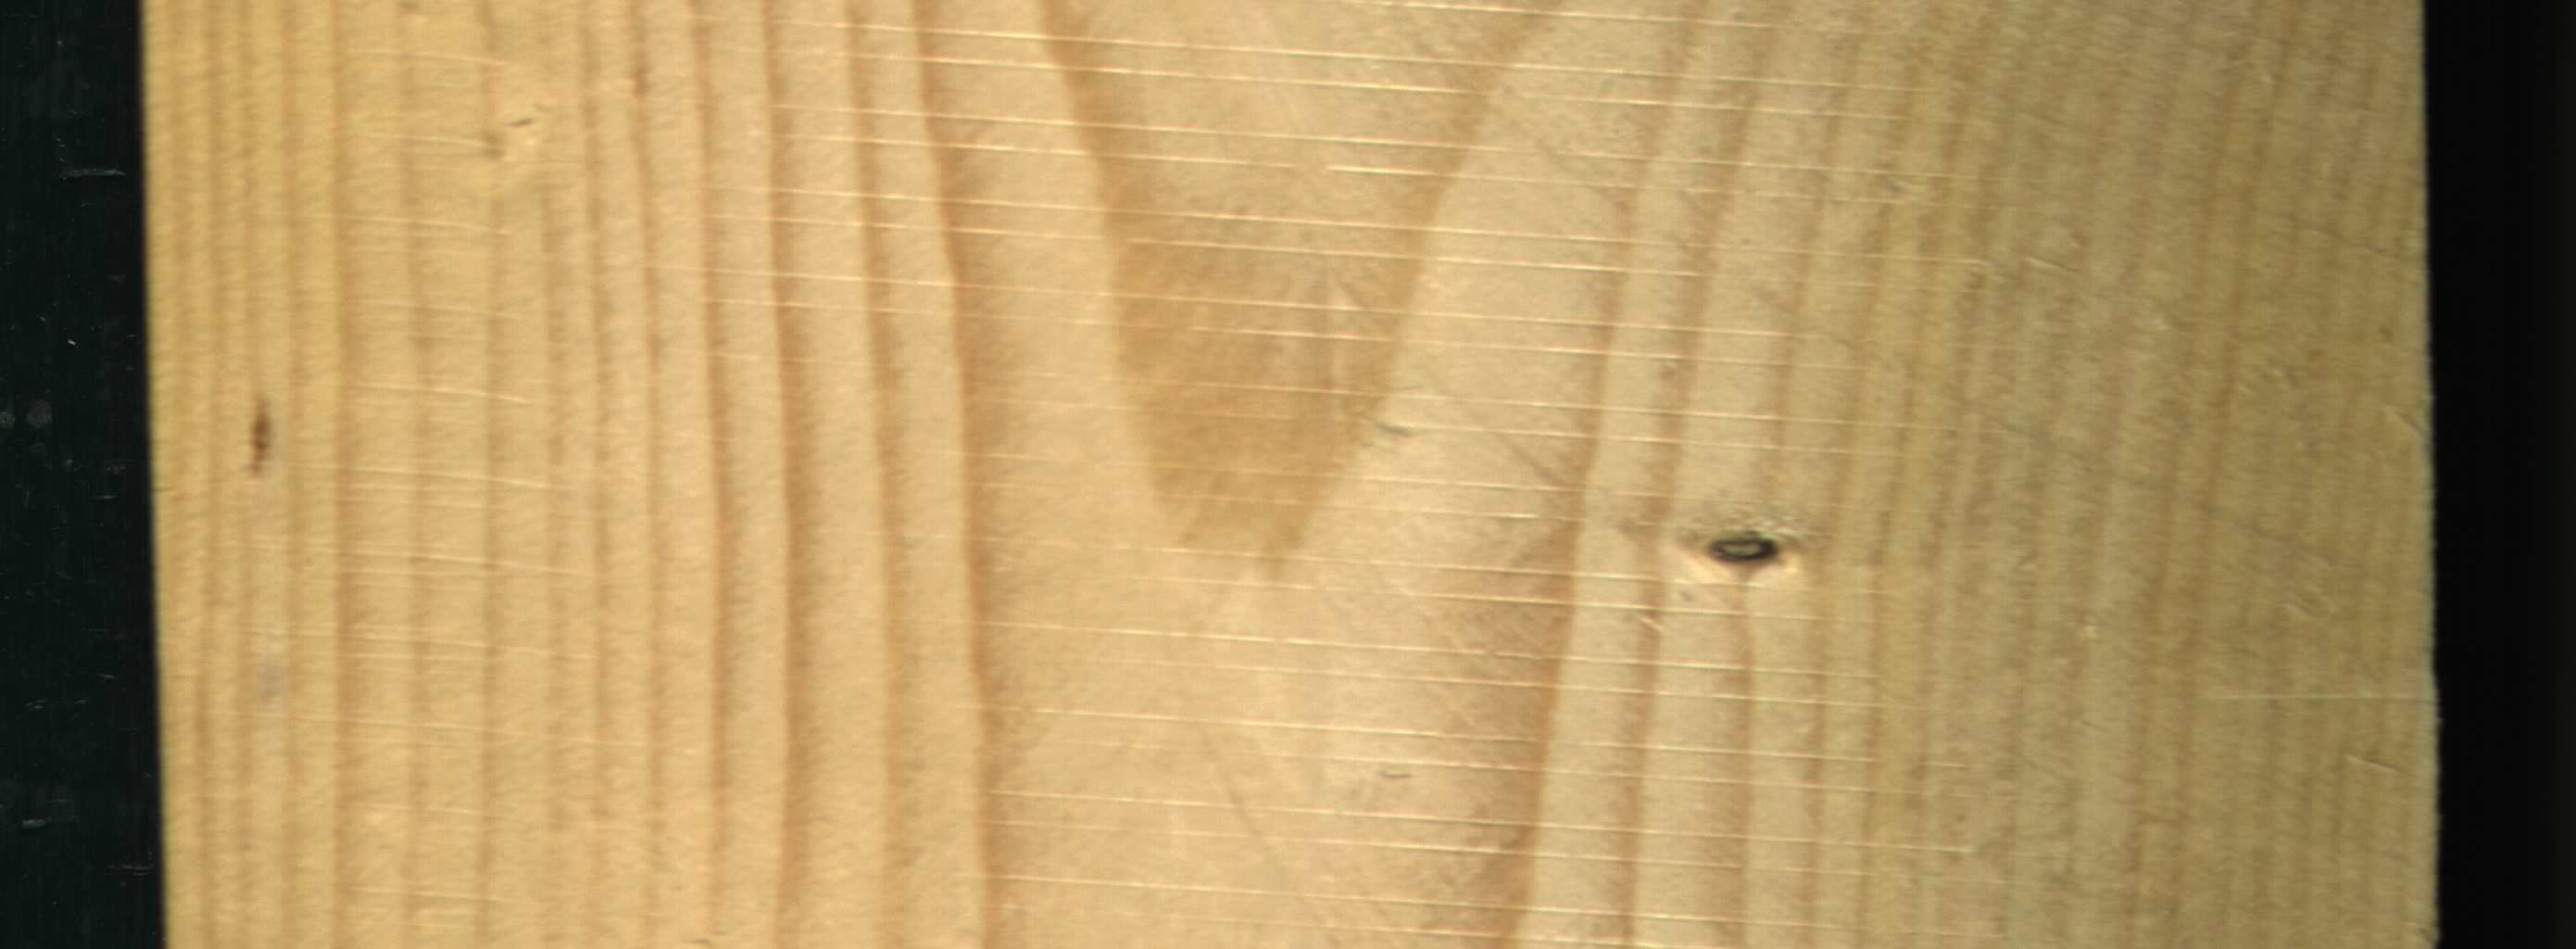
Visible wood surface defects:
Live_Knot